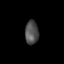
Tissue: skin
Cell type: Epithelial cells
Senescence score: 0.2623
Nuclear area (px): 310
Mean DAPI intensity: 80.245